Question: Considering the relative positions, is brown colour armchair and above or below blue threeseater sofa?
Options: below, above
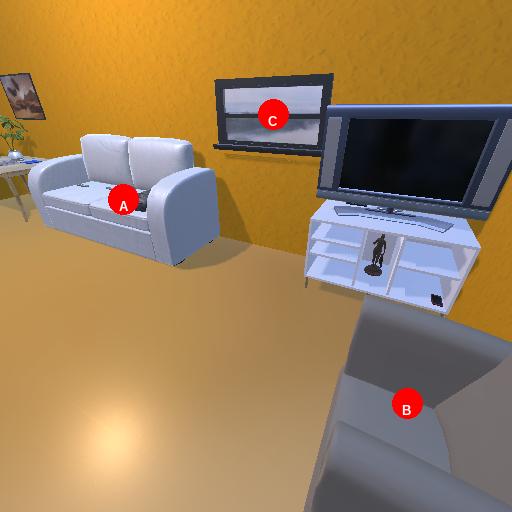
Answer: below